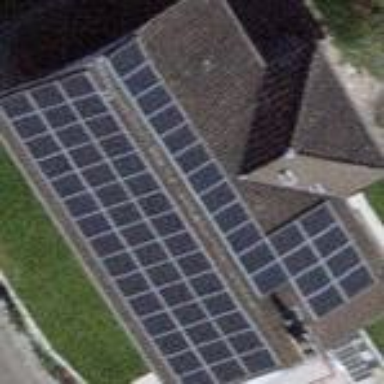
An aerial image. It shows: Solar power generator using photovoltaic method with solar photovoltaic panel types.